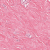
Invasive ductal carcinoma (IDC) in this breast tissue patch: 0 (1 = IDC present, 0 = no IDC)